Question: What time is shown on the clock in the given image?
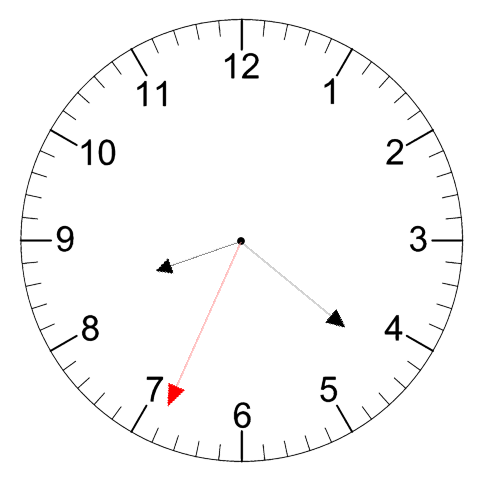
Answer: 08:21:34